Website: bh-photo
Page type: cross-sells
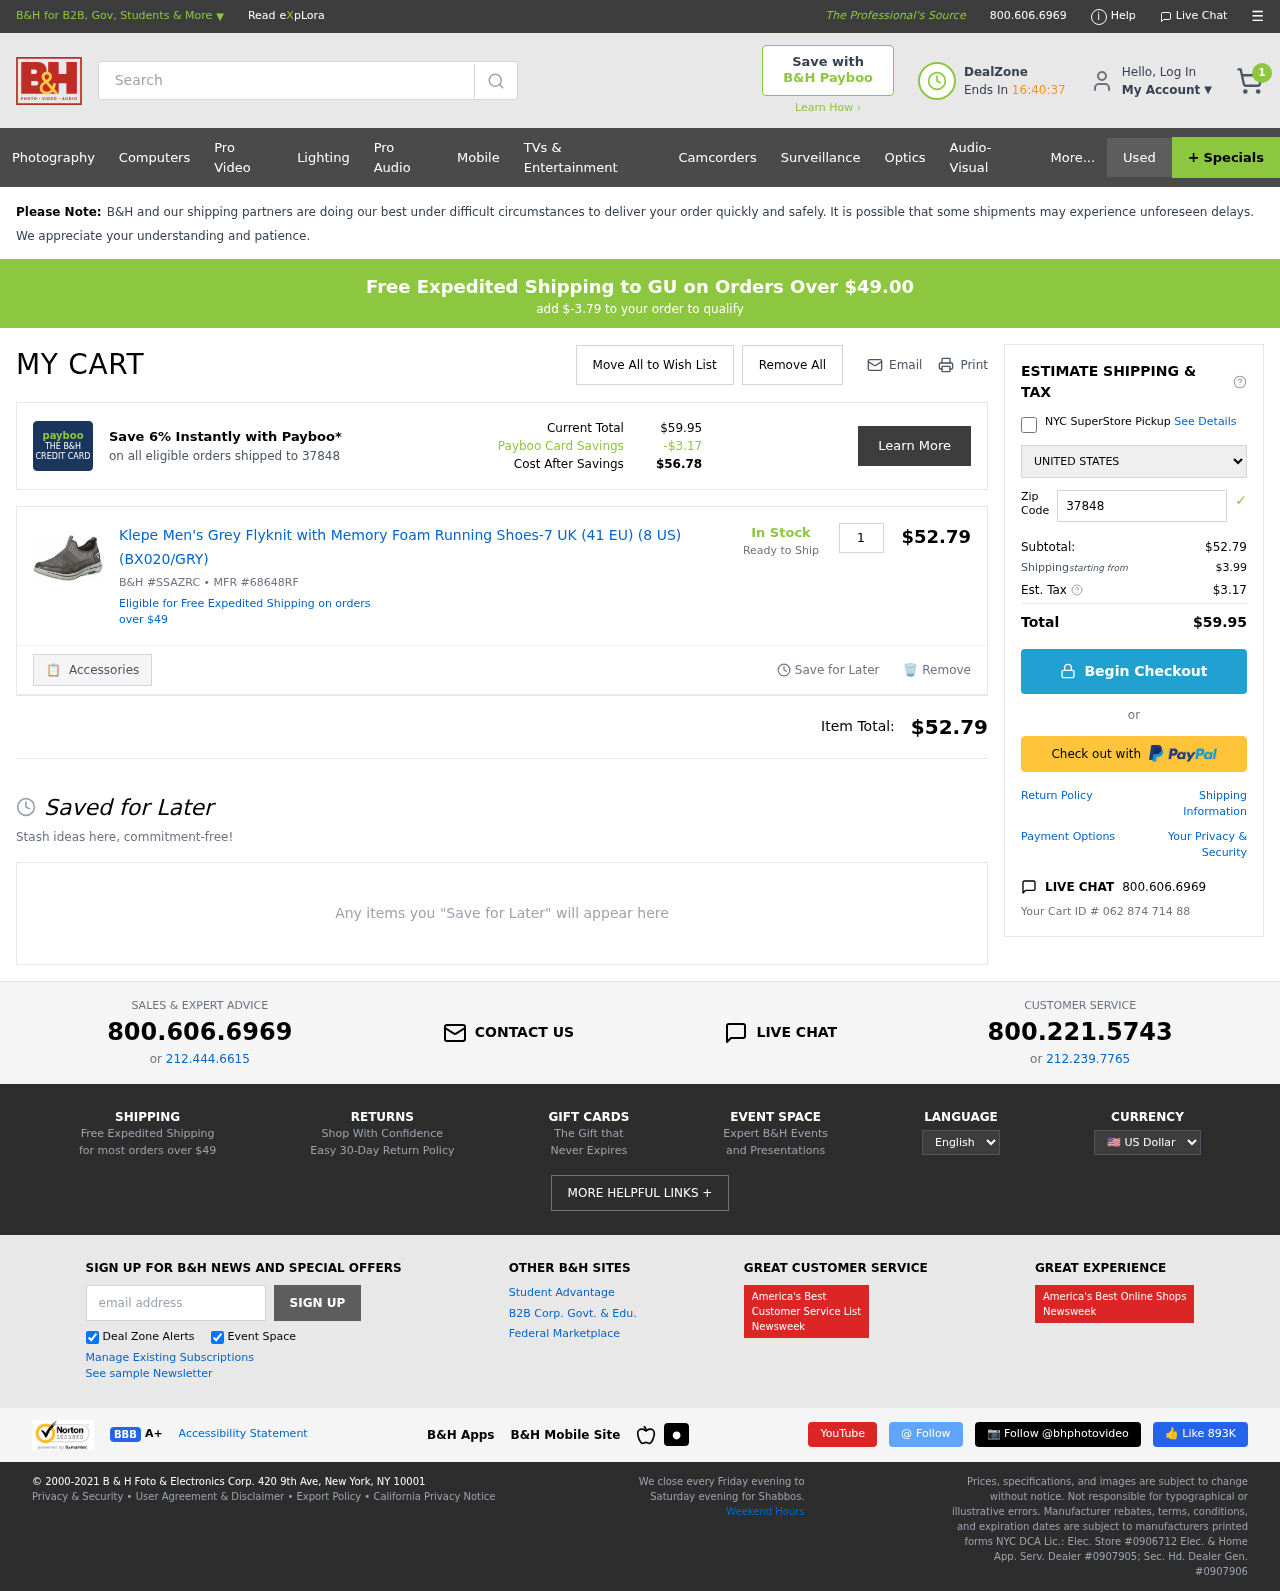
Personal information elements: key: PII_COUNTRY
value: United States
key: PII_POSTCODE
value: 37848
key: PII_STATE
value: GU
Product elements: key: PRODUCT1_NAME
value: Klepe Men's Grey Flyknit with Memory Foam Running Shoes-7 UK (41 EU) (8 US) (BX020/GRY)
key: PRODUCT1_PRICE
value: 52.79
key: PRODUCT1_QUANTITY
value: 1
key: PRODUCT1_SKU
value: B&H #SSAZRC
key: PRODUCT1_MFR
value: MFR #68648RF
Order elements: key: ORDER_NUM_ITEMS
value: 1
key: SHIPPING_THRESHOLD_REMAINING
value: $-3.79
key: ORDER_TOTAL
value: $59.95
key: ORDER_SUBTOTAL
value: $52.79
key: ORDER_SHIPPING_COST
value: $3.99
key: ORDER_TAX
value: $3.17
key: ORDER_ID
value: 062 874 714 88
Search elements: key: HEADER_SEARCH
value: Search
Other elements: key: PAYBOO_SAVINGS
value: -$3.17
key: COST_AFTER_SAVINGS
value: $56.78